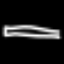
Label: pencil